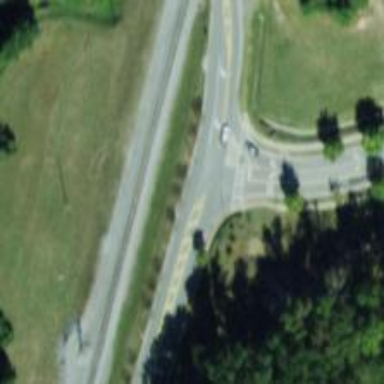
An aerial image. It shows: Marked crossing on footway.